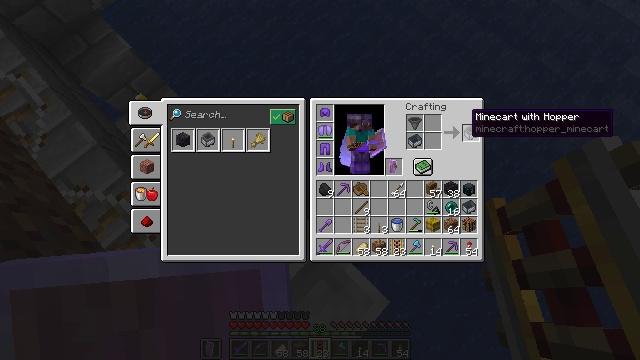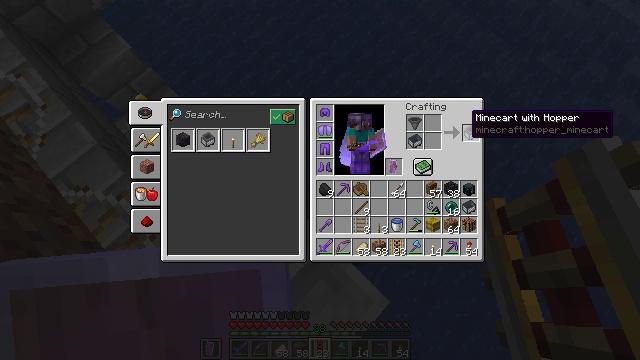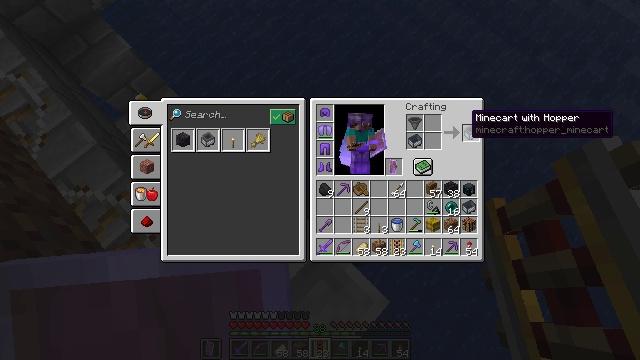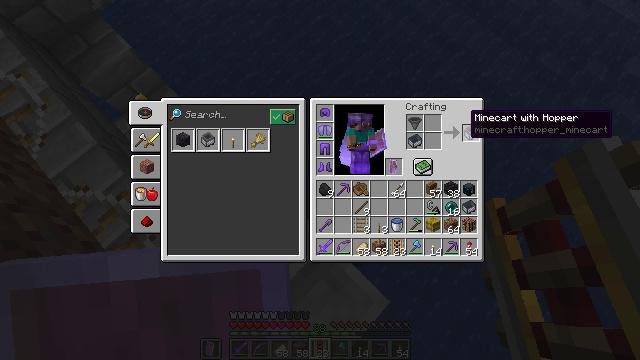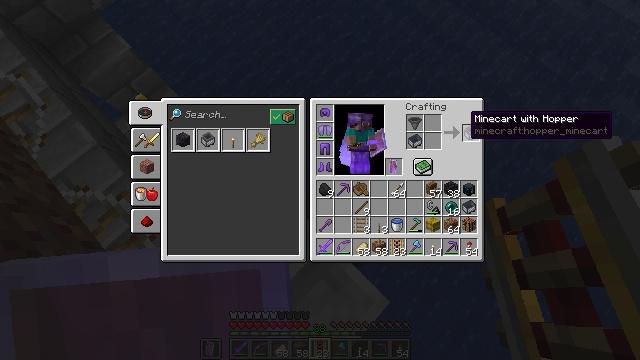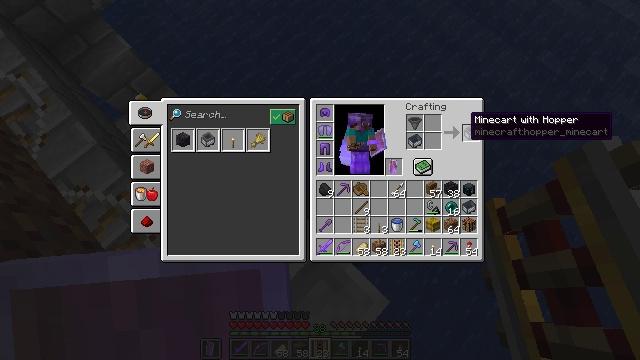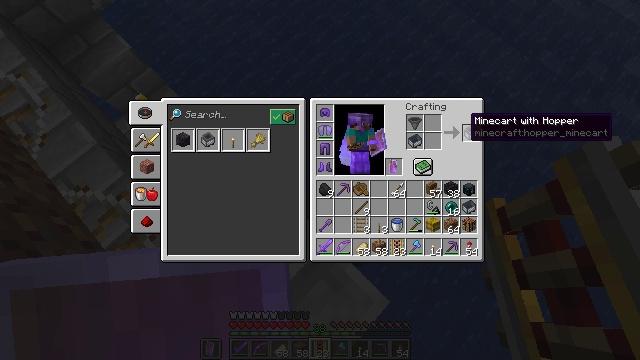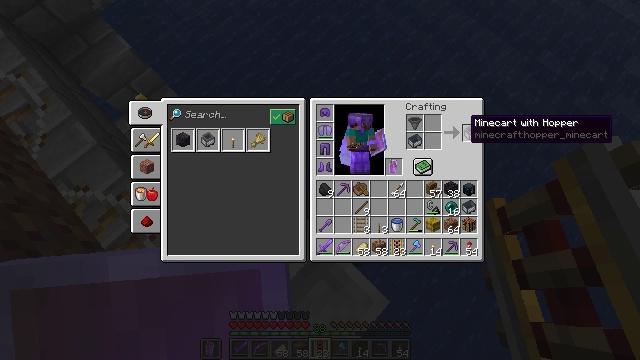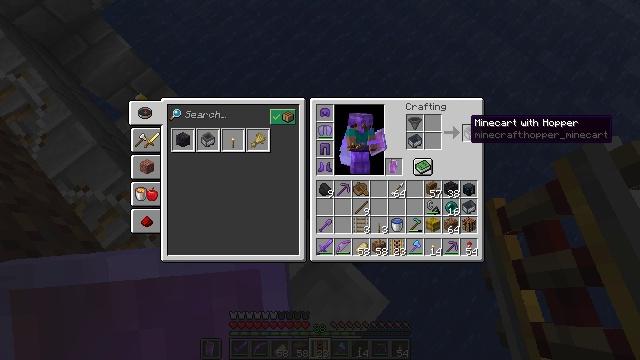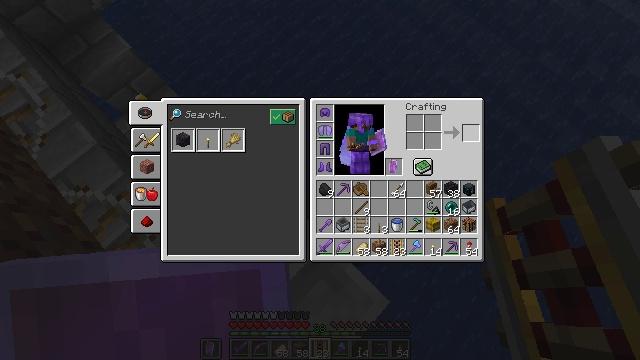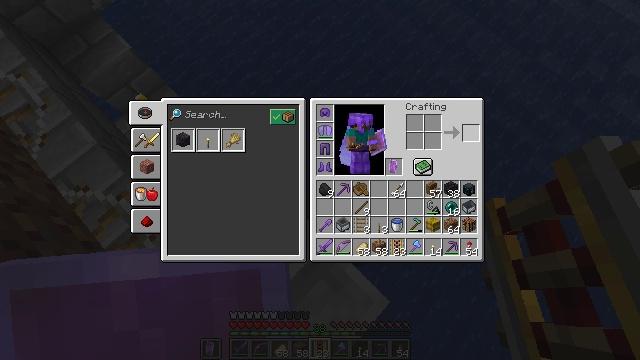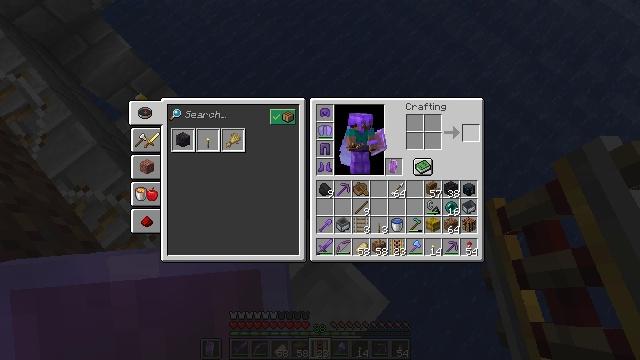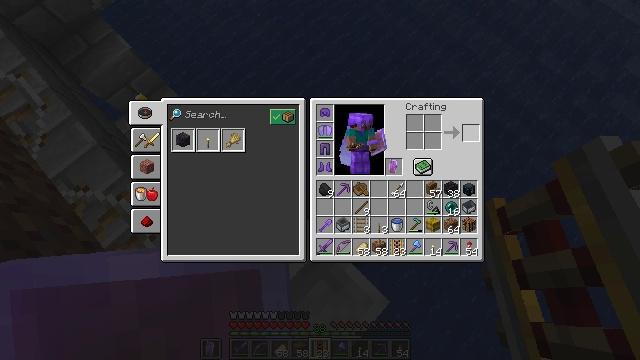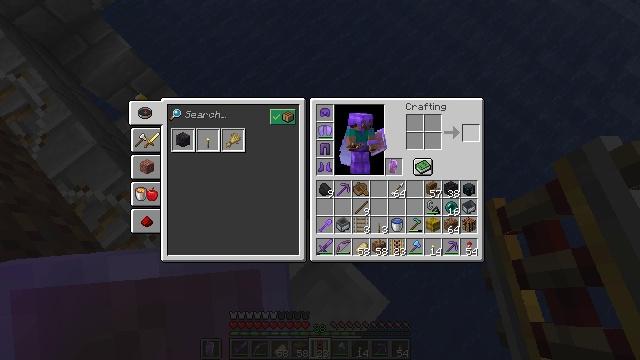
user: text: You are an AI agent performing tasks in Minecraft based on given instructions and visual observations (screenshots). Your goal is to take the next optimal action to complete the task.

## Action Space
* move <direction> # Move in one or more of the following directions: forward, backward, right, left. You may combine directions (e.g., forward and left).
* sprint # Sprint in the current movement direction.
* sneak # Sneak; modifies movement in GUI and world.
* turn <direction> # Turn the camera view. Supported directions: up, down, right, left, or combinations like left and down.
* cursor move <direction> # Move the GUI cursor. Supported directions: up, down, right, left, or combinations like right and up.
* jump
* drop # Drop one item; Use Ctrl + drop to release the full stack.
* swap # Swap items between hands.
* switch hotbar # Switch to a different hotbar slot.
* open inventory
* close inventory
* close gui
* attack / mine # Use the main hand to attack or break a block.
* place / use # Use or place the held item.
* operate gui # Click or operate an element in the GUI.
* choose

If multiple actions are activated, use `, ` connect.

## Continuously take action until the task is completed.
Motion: motion action
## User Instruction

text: Combine a minecart and a hopper to get a hopper minecart.
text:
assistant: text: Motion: sneak
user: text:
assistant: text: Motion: sneak
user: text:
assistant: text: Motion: sneak
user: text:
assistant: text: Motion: sneak
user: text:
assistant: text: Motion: sneak
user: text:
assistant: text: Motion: sneak
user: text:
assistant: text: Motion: sneak
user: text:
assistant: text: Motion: sneak
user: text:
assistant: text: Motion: sneak, attack / mine
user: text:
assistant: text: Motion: sneak, attack / mine
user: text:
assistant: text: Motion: sneak, attack / mine
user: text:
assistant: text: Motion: sneak
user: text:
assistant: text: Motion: no_op
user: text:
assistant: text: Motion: no_op